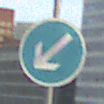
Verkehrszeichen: VorgeschriebeneVorbeifahrtLinks
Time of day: SunriseSunset
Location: Outdoor (Urban)
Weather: PartlyCloudy
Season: NotSpecified
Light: Natural